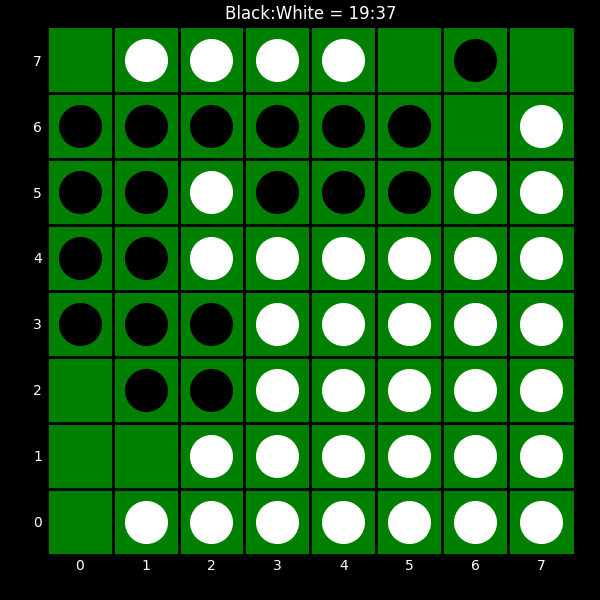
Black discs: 19
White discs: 37